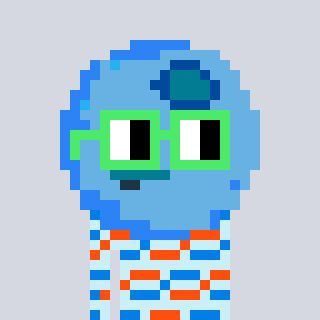
a pixel art character with square light green glasses, a blueberry-shaped head and a cold-colored body on a cool background